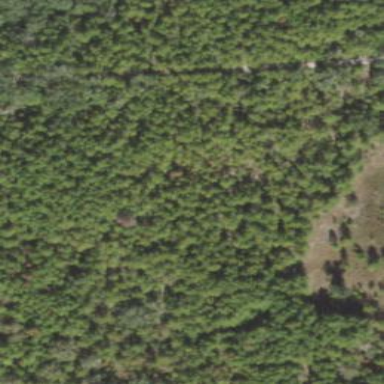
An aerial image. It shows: Needle-leaved woodland.